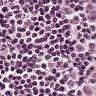
Metastatic tissue present: yes